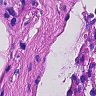
Metastatic tissue present: no